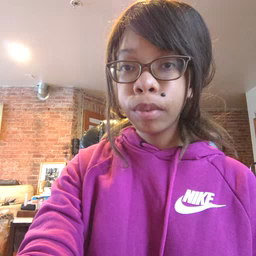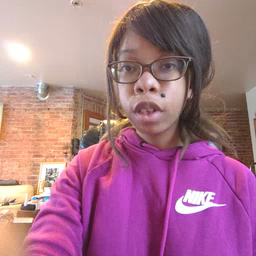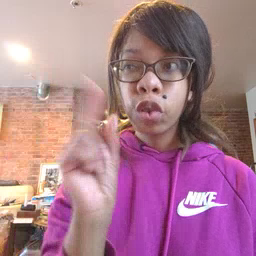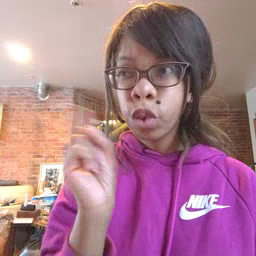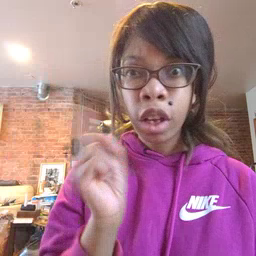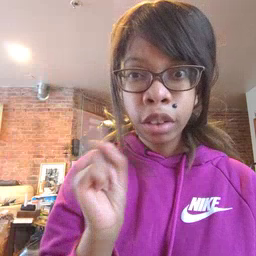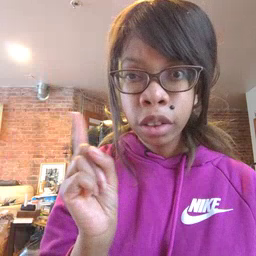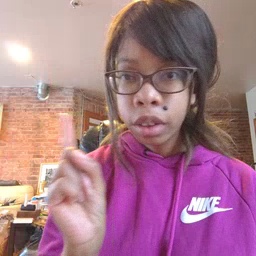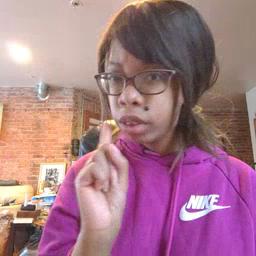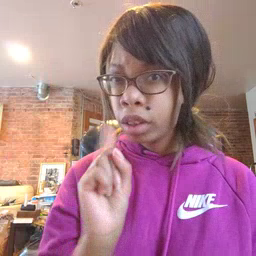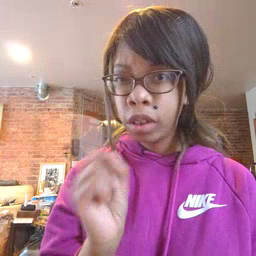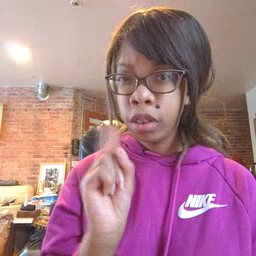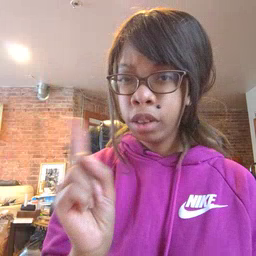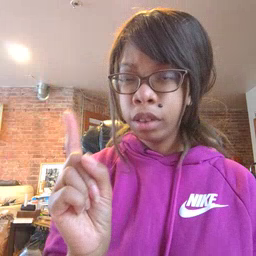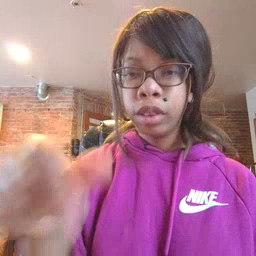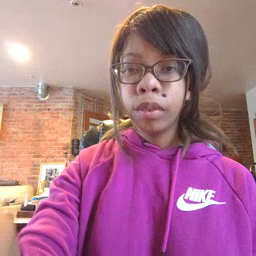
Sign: where